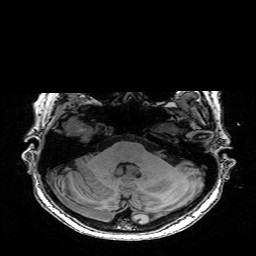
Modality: T1w
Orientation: coronal
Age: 71
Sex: female
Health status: healthy
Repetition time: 2.53 s
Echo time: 0.0034 s